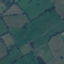
Land use / land cover class: Pasture